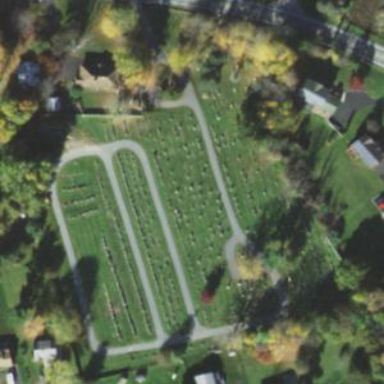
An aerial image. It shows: Cemetery.